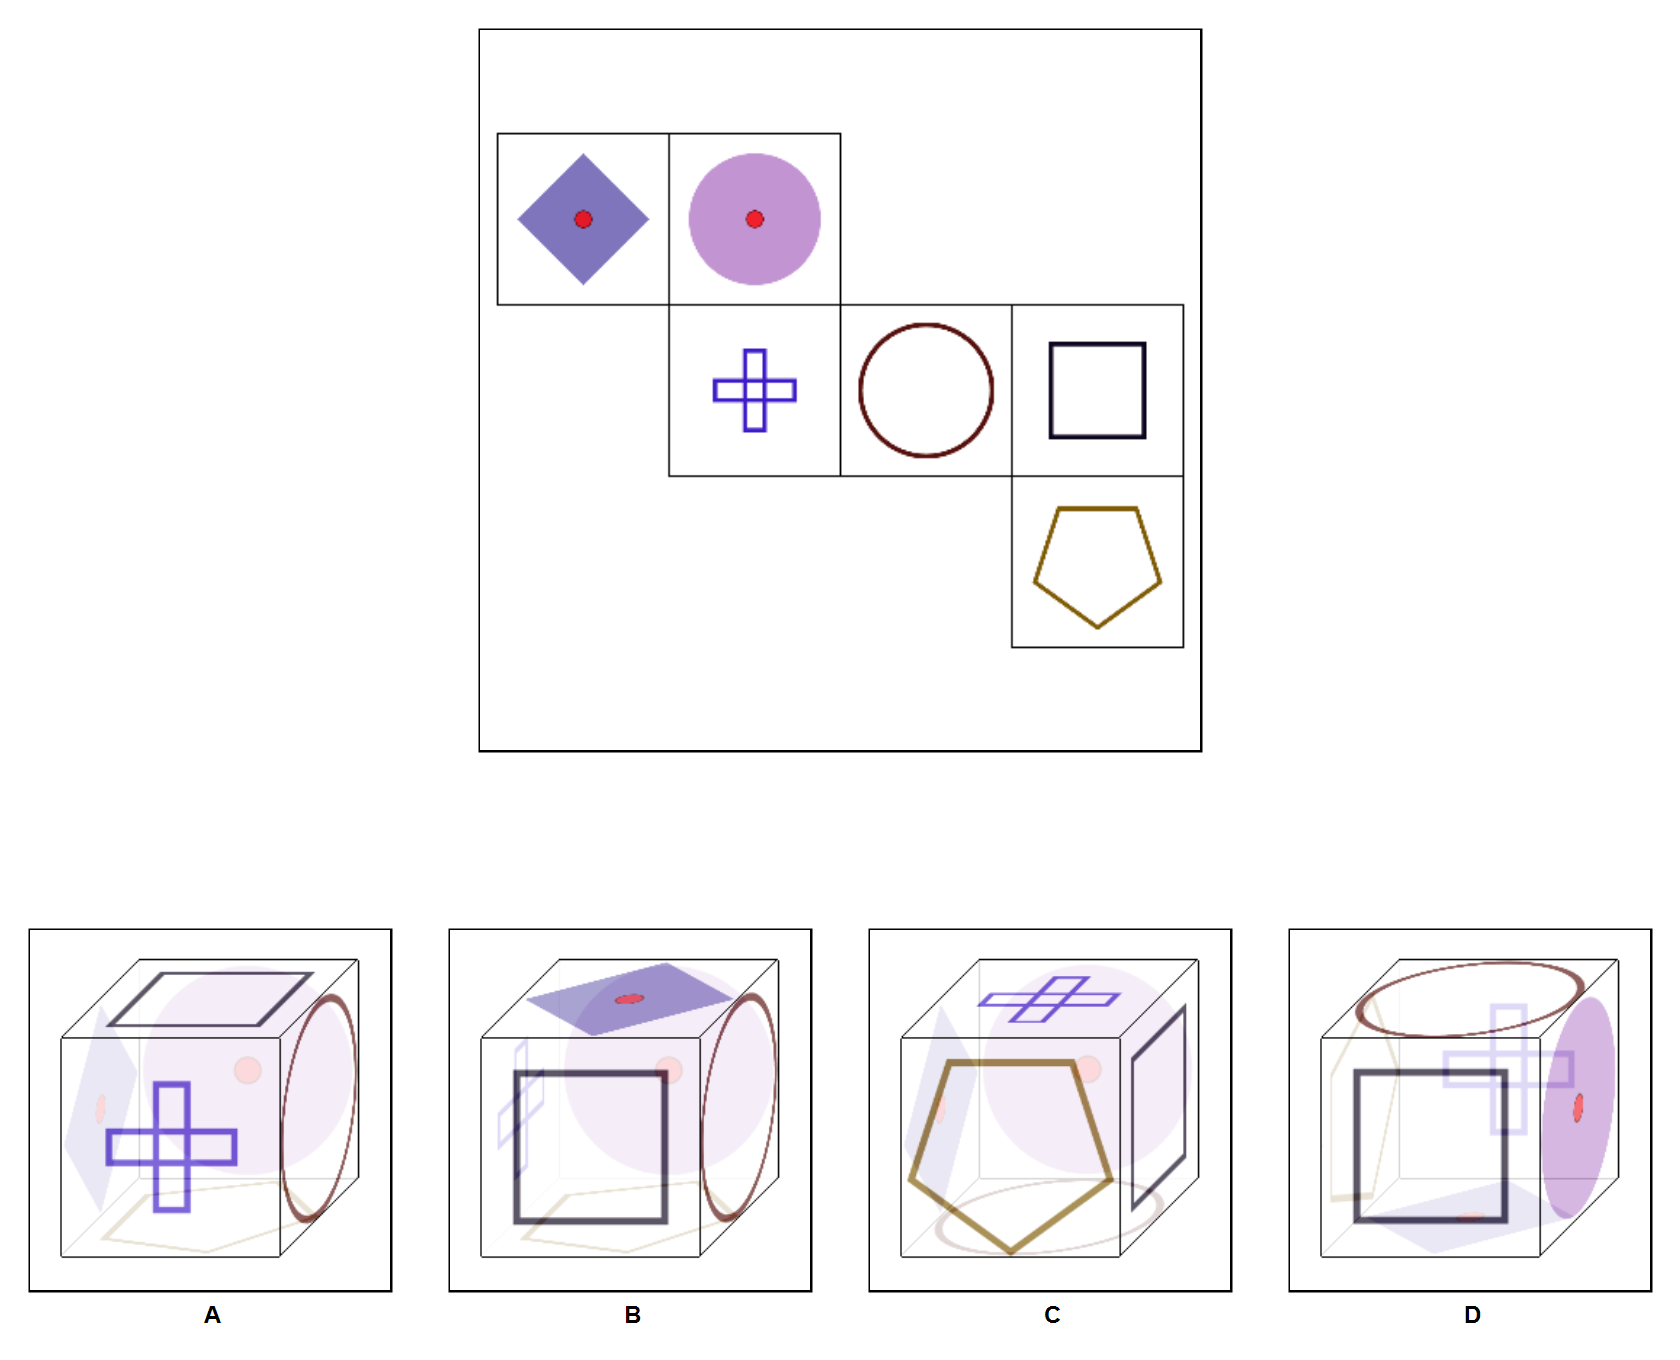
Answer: D